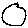
Label: circle